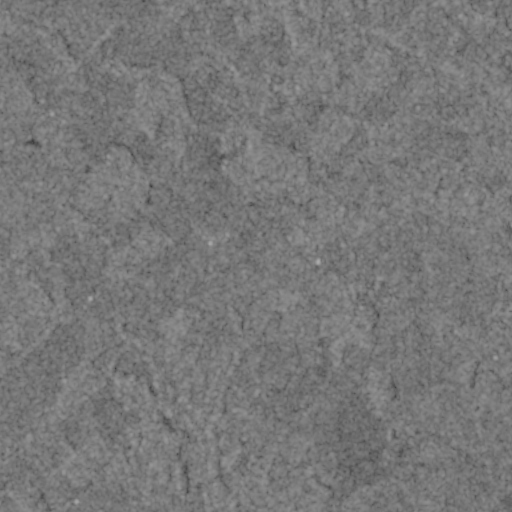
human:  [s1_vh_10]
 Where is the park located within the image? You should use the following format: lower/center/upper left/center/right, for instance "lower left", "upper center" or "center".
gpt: The park is located in the lower center of the image.
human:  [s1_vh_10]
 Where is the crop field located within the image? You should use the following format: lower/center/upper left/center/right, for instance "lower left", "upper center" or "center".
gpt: There is no crop field in the image.

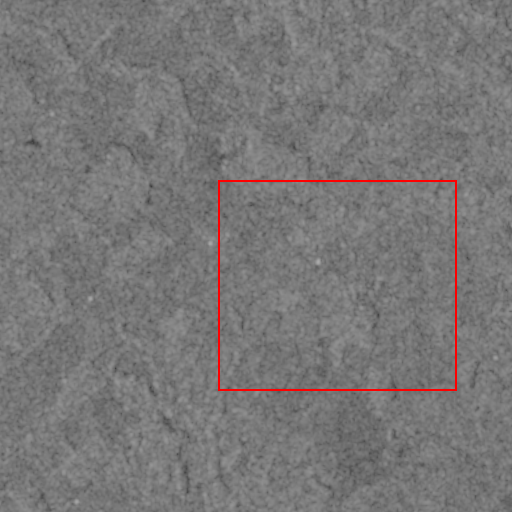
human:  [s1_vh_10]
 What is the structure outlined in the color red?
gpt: There is no red outline.
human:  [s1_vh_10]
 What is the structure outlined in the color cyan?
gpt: There is no structure outlined in cyan.